Question: I want to implement a functionality where user can search for different brands available with us.
See the image to get what I'm looking for:

I want to search & replace a div with the brands matching my search.
I'm looking for an idea here, I can easily do that with ajax call but I hope I can do this with simple javascript. Getting load time to as low as possible.
Any ideas whether I can do this with simple javascript?
'''
<input type='text' placeholder='Search' class='text'><br>
<input type='checkbox' id='a'>A<br>
<input type='checkbox' id='b'>B<br>
<input type='checkbox' id='c'>C<br>
<input type='checkbox' id='d'>D<br>
'''
Simple html here (with no javascript code): <URL>
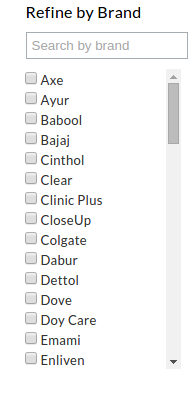
Answer: Here is my suggestion.
HTML:
'''
<input type='text' placeholder='Search' class='text'><br>
<span class="checkbox-wrapper" id="a"><input type='checkbox' id='a'>A<br></span>
<span class="checkbox-wrapper" id="b"><input type='checkbox' id='b'>B<br></span>
<span class="checkbox-wrapper" id="c"><input type='checkbox' id='c'>C<br></span>
<span class="checkbox-wrapper" id="d"><input type='checkbox' id='d'>D<br></span>
'''
Wrap each checkbox in a span so that you can hide both the checkbox and value.
Jquery:
'''
$('.text').keyup(function submitClosure(ev) {
$('.checkbox-wrapper').each(function inputElementClosure(index, element) {
element = $(element);
if (element.attr('id').indexOf(ev.target.value) > -1) {
element.show();
} else {
element.hide();
}
});
});
'''
Listen to the jQuery keyup event and loop throught each span. If the span id contains some of the input, show it, otherwise hide it.
Hope I understood you question correct? :)
Here is an link the to the updated jsfiddle <URL>
Link to lower case solution: <URL>
And a link to plain javascript solution: <URL>